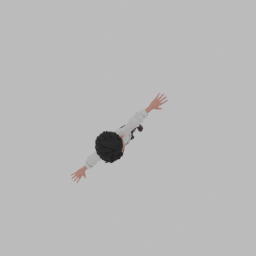
Label: people